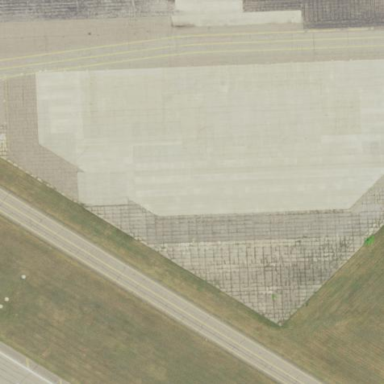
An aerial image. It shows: Apron at the airport.